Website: macys
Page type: account-selection
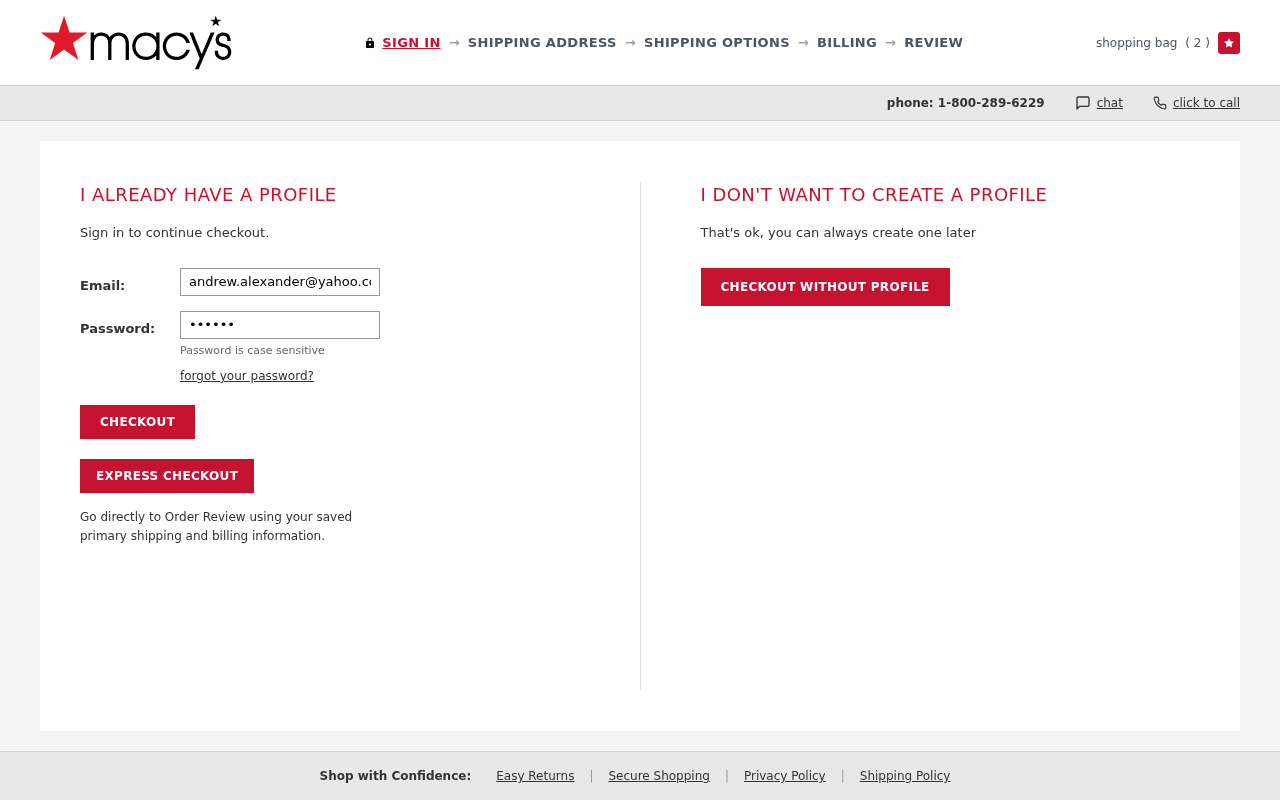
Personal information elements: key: PII_EMAIL
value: andrew.alexander@yahoo.com
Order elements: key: ORDER_NUM_ITEMS
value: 2